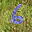
Label: 6